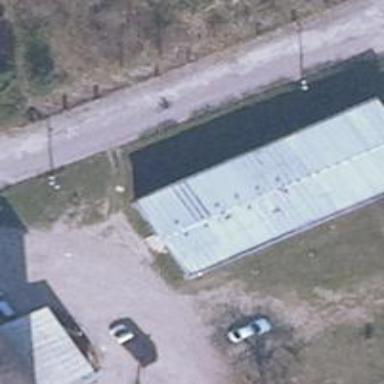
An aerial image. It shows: Service building.